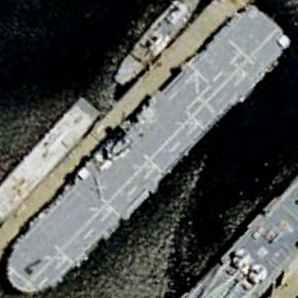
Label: assault